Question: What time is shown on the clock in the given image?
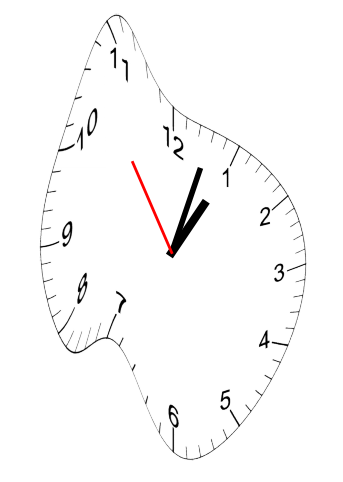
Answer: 01:02:54